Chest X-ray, AP view. Patient: 44 years old, sex M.
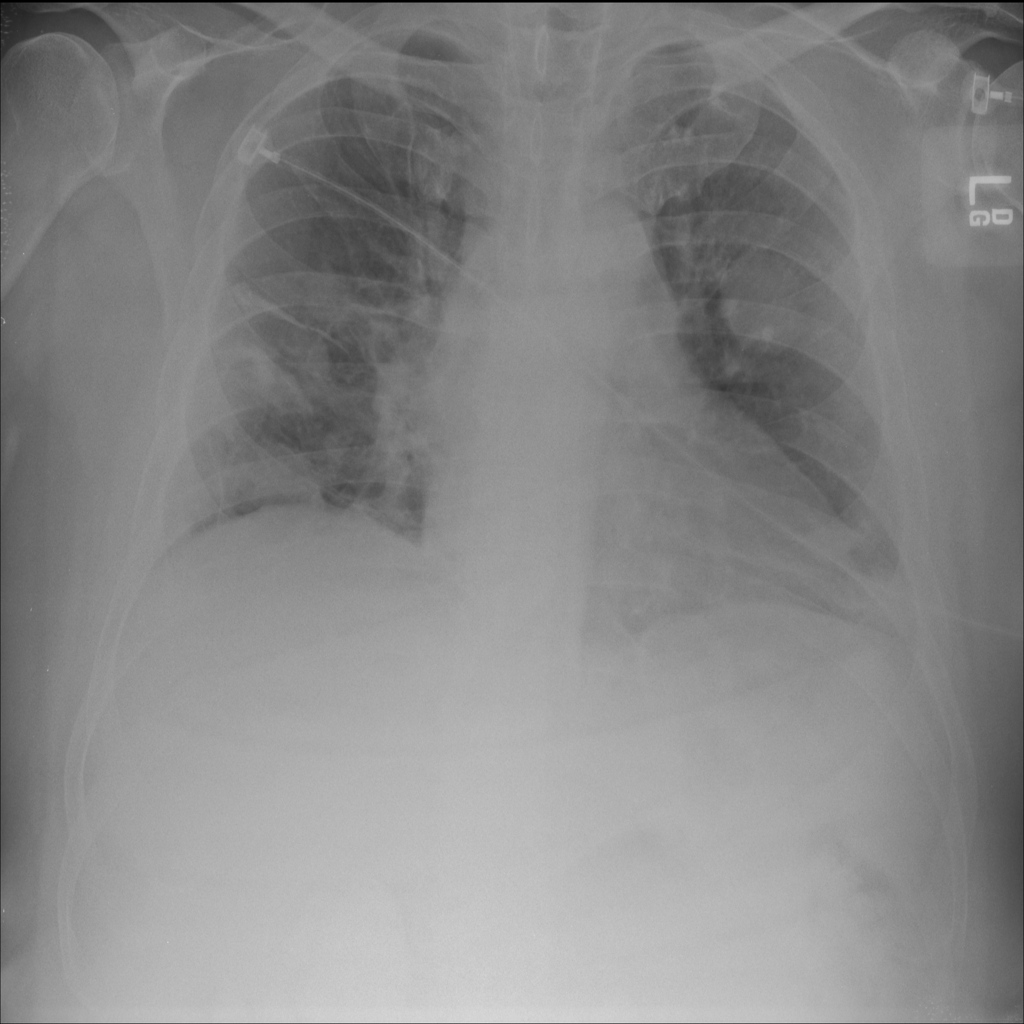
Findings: Nodule